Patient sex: M
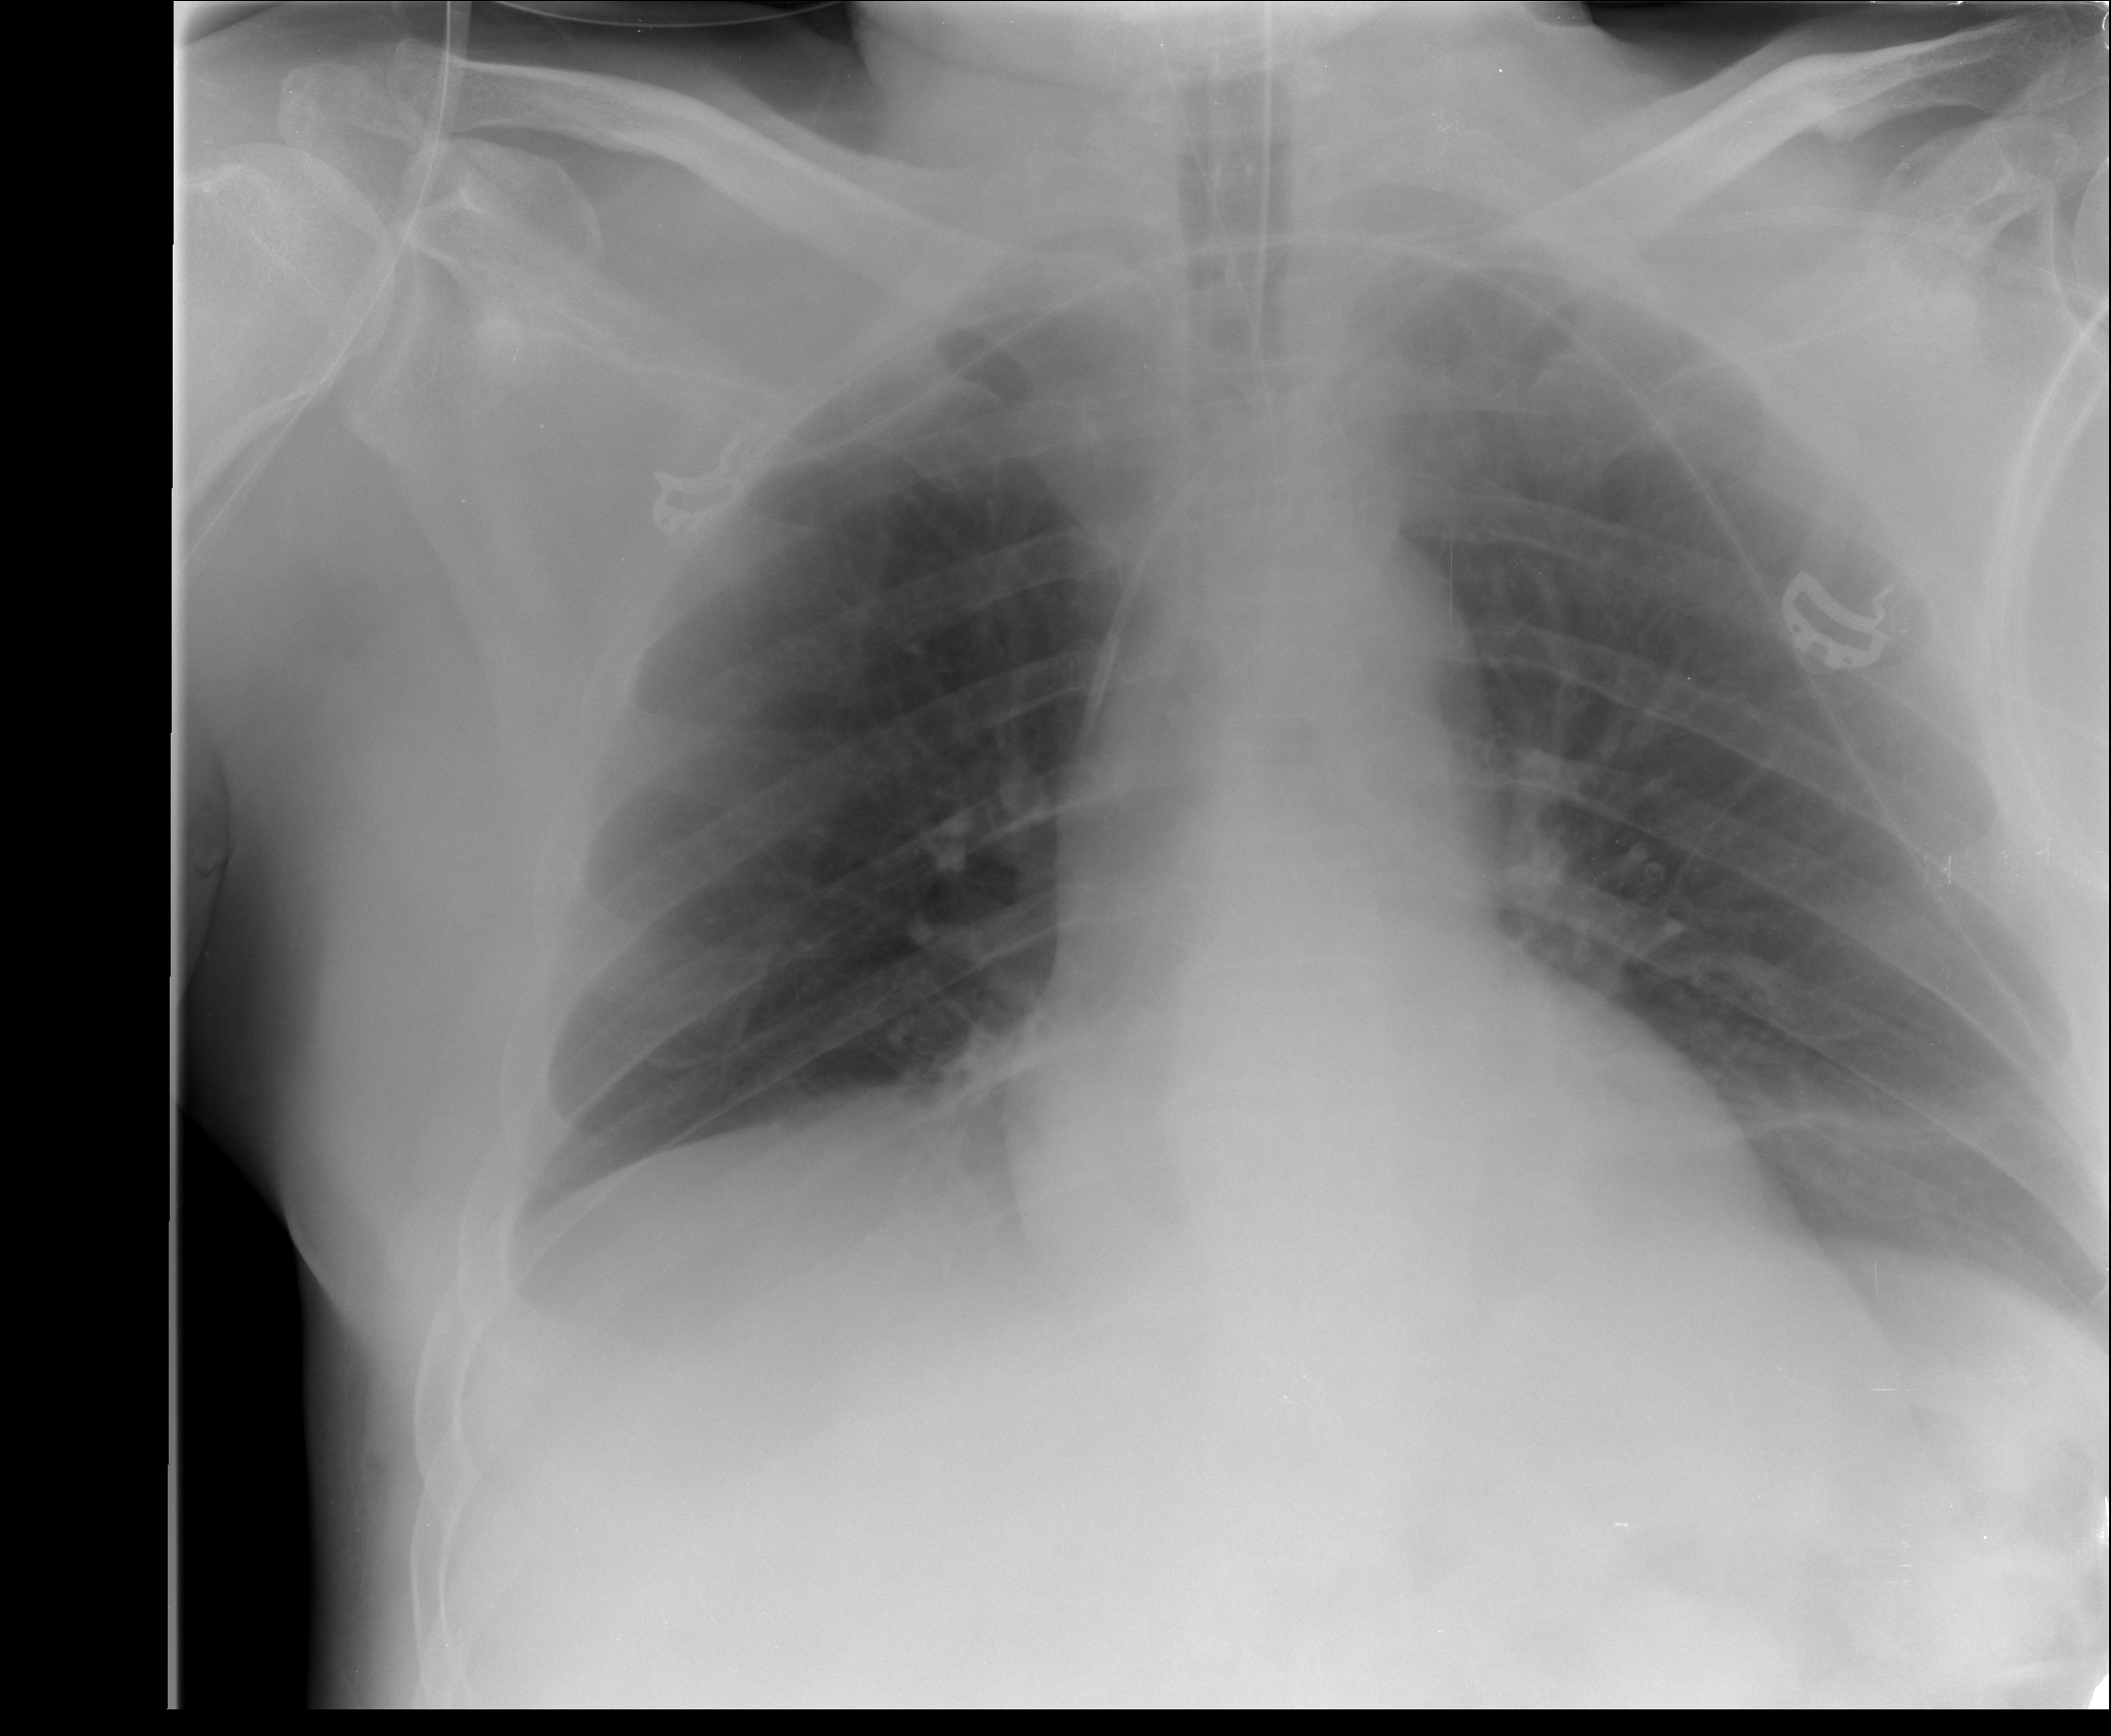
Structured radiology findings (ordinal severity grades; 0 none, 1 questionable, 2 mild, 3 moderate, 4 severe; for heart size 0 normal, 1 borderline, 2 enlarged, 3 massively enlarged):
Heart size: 0
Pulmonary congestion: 0
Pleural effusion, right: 0
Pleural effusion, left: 0
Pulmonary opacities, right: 0
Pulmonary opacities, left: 0
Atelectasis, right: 0
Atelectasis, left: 2